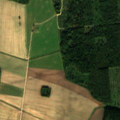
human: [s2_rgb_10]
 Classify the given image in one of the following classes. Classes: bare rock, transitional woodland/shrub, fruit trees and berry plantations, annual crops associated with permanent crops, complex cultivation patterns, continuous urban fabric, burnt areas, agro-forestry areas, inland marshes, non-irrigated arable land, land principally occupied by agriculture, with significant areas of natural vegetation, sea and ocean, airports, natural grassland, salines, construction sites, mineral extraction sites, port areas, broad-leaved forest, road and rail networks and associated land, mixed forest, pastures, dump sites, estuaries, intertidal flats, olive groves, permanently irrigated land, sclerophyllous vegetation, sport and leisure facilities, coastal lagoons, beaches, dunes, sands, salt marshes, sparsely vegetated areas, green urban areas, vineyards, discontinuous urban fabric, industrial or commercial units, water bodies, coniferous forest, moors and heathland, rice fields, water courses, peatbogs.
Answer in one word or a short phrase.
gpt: non-irrigated arable land, mixed forest, transitional woodland/shrub